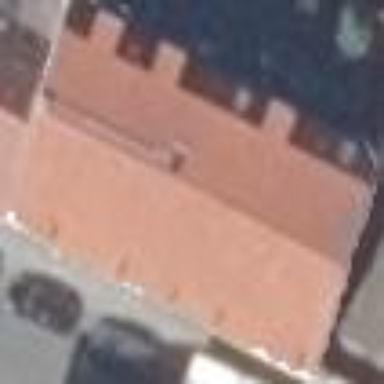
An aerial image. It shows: Apartments building with gambrel-shaped roof.